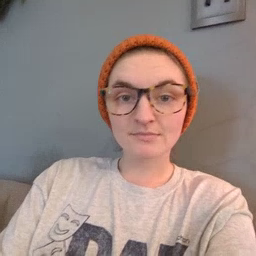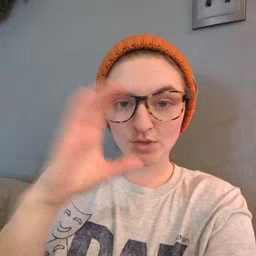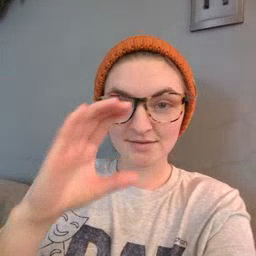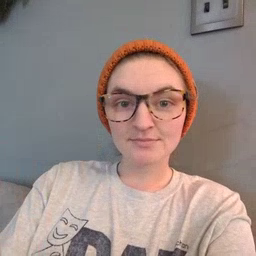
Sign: cloud